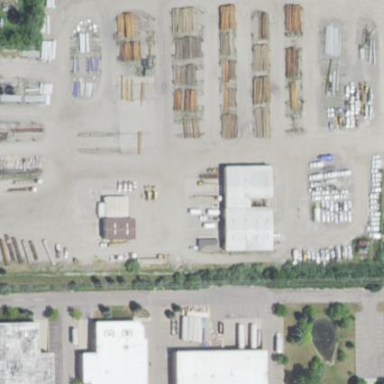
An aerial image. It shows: Industrial area with utility depot.